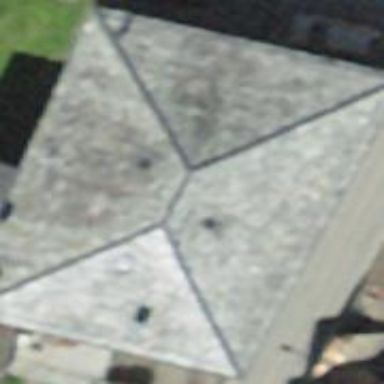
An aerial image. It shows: Residential building with hipped roof.